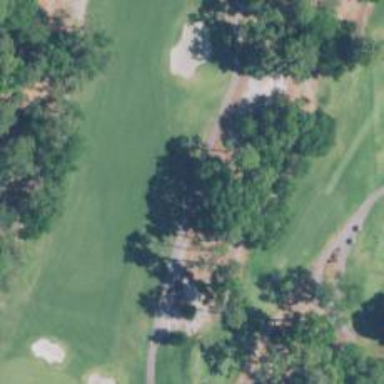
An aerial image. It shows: Path designated for golf carts.